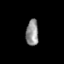
Tissue: skin
Cell type: Epithelial cells
Senescence score: 0.2813
Nuclear area (px): 323
Mean DAPI intensity: 143.192